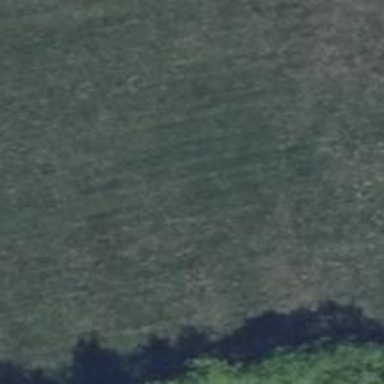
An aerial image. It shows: Grassy track with grade 5 track type.